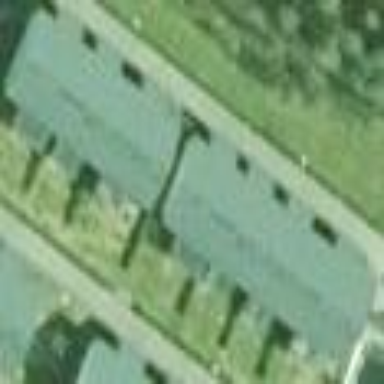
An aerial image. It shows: Terrace building.